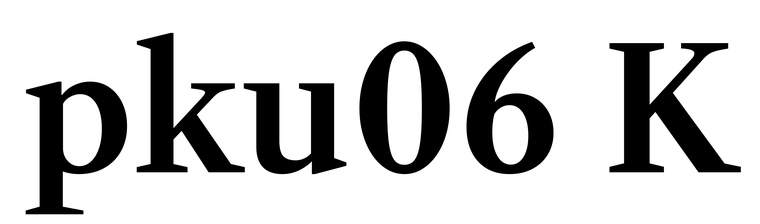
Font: LibreCaslonText_SemiBold